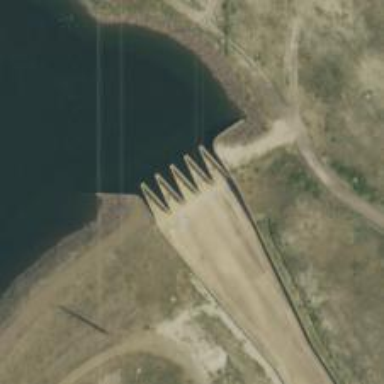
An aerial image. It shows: Dam along waterway.